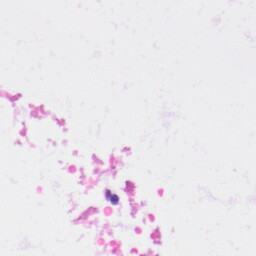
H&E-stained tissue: Kidney